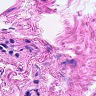
Metastatic tissue present: no